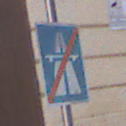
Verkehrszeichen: EndeAutbahn
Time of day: MorningAfternoon
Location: Outdoor (Urban)
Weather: PartlyCloudy
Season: NotSpecified
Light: Natural